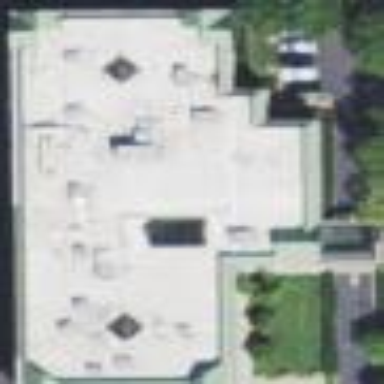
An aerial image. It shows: Office building.